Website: home-depot
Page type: delivery-shipping
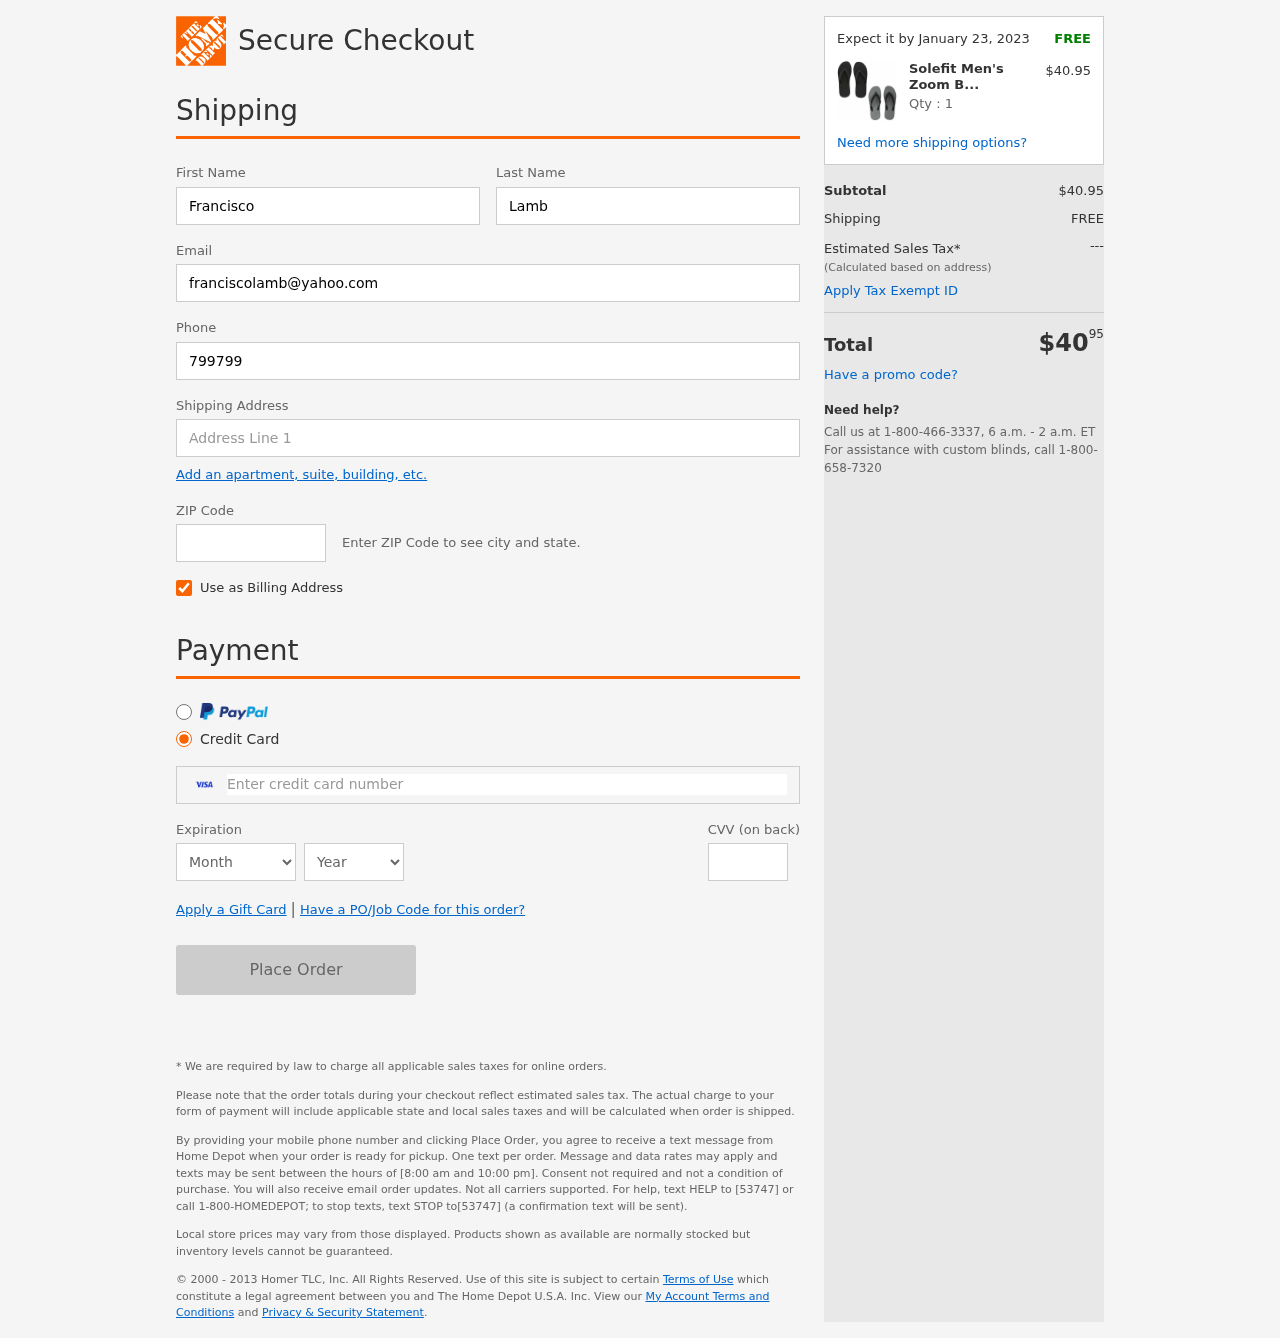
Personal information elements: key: PII_CARD_CVV
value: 331
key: PII_CARD_EXPIRY_MONTH
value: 02
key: PII_CARD_EXPIRY_YEAR
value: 28
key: PII_CARD_NUMBER
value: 4360 2755 4297 4823
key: PII_EMAIL
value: franciscolamb@yahoo.com
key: PII_FIRSTNAME
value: Francisco
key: PII_LASTNAME
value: Lamb
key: PII_PHONE
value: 7997992555
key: PII_POSTCODE
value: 87377
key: PII_STREET
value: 34575 Jennifer Stravenue
Product elements: key: PRODUCT1_NAME
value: Solefit Men's Zoom Black & Olive Flip-Flops Pack of 2-6 UK (40 EU) (SLFT-0101-0106)
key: PRODUCT1_PRICE
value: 40.95
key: PRODUCT1_QUANTITY
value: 1
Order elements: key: ORDER_DELIVERY_DATE
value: Expect it by January 23, 2023
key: ORDER_SUBTOTAL
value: $40.95
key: ORDER_SHIPPING_COST
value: FREE
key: ORDER_TOTAL
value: $4095